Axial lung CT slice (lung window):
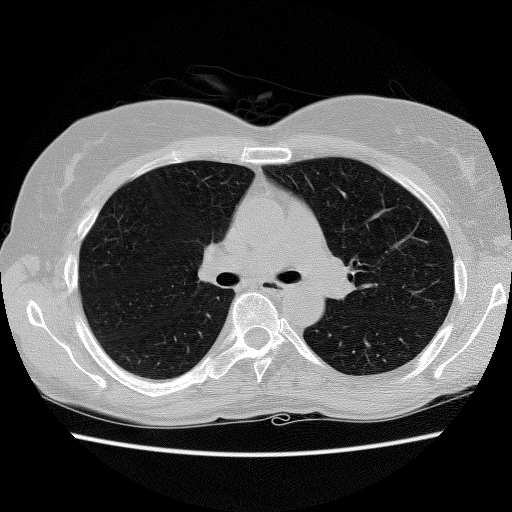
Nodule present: no